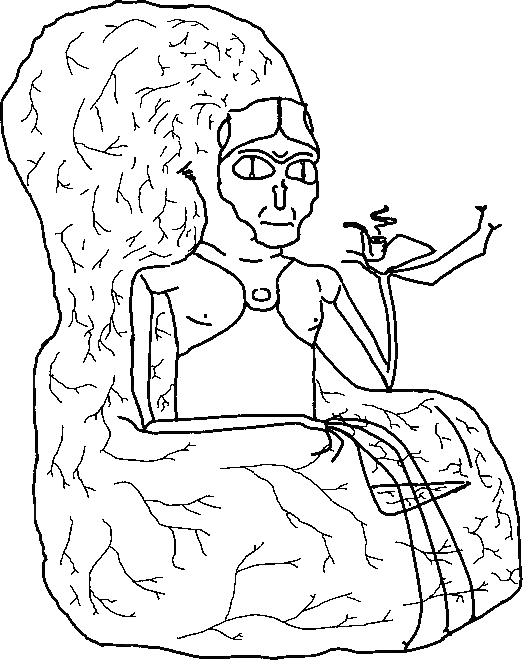
Label: 5_Alien